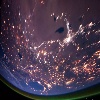
Label: land